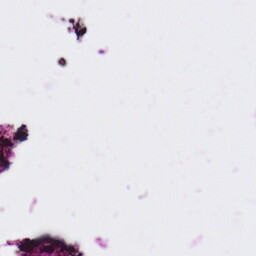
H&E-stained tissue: Ovarian